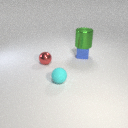
small cyan rubber sphere in front of small red metal sphere